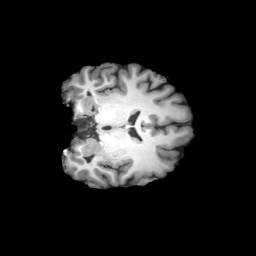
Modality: T1w
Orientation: coronal